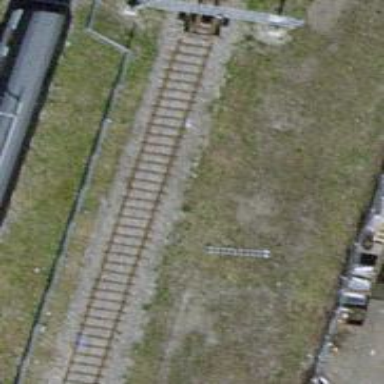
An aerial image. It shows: Spur service track with one railway track.